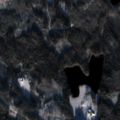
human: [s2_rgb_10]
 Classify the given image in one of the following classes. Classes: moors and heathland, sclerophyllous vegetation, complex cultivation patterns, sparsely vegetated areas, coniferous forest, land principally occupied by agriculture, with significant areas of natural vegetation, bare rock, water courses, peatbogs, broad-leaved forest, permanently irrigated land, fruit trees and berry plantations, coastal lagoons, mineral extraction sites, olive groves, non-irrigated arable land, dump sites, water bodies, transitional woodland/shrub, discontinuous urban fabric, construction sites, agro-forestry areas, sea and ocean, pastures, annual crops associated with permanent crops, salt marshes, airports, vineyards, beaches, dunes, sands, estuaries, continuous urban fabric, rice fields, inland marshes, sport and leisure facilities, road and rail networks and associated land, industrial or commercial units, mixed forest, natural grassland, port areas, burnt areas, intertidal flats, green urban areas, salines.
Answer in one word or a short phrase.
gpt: coniferous forest, mixed forest, transitional woodland/shrub